Field crop: tomato
Growth stage: 2
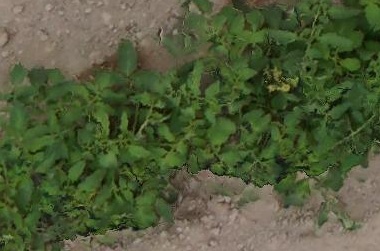
Species: tomato